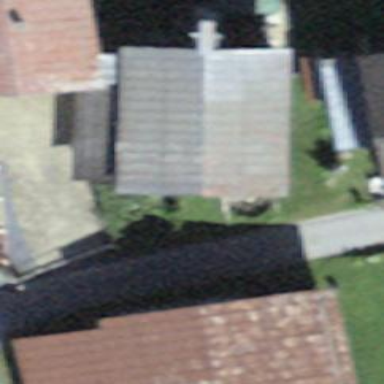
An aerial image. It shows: Building.